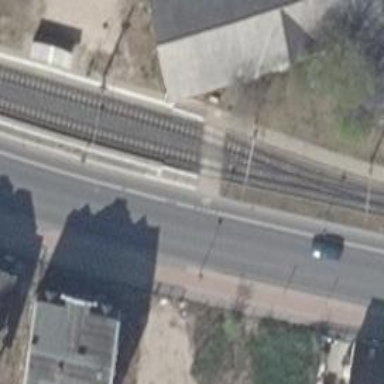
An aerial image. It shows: Tram railway with electrified contact lines.